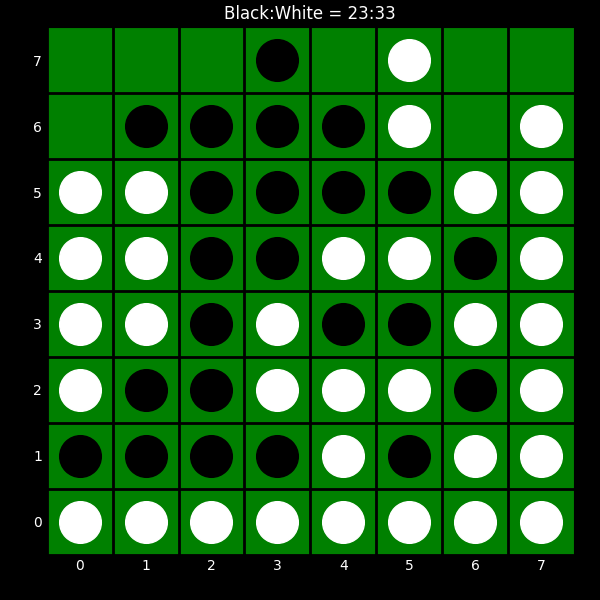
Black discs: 23
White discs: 33